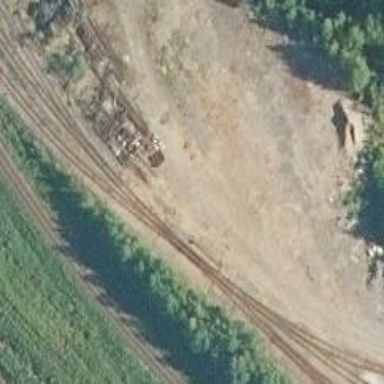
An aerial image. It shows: Railway spur service.